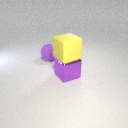
large purple metal cube to the right of large purple rubber sphere